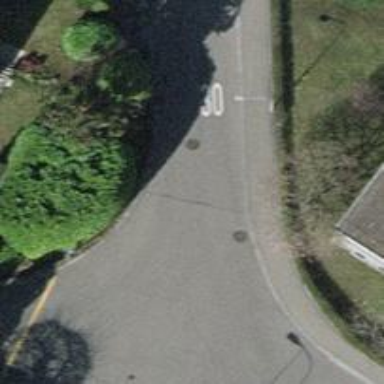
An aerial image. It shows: Residential road with asphalt surface. Sidewalk is present on the left side.